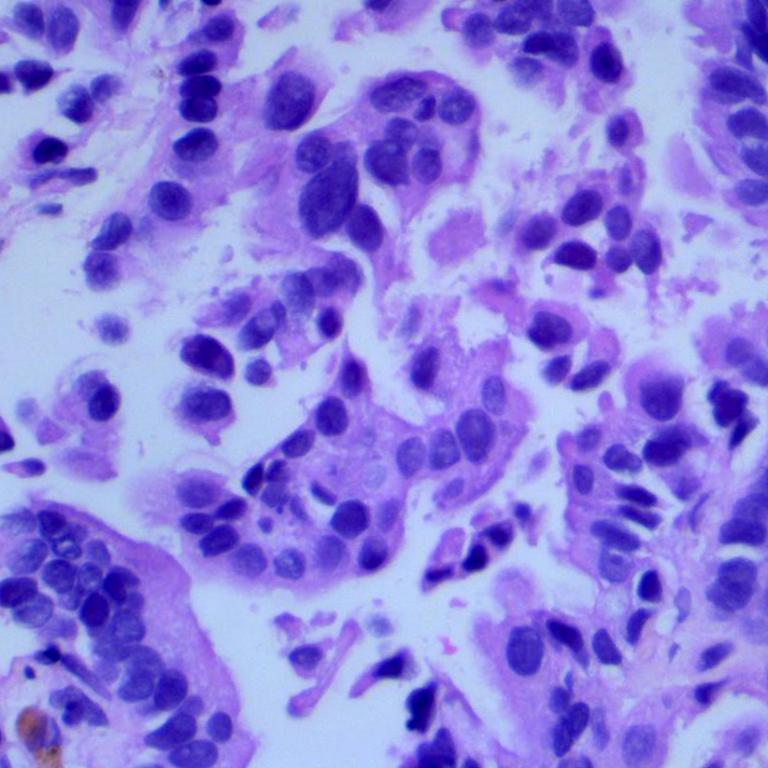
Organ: lung
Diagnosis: adenocarcinomas